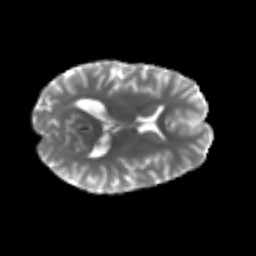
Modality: T2w
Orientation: axial
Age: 26
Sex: female
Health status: ill
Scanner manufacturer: siemens
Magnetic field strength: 3 T
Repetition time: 6.5 s
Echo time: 0.062 s